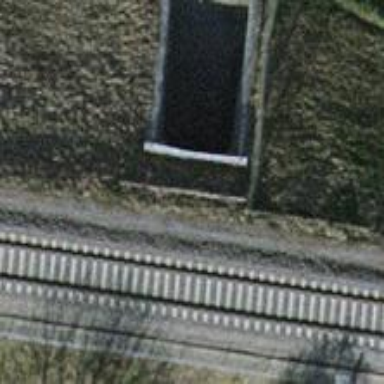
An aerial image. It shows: Asphalt track passing through tunnel with grade 1 tracktype.